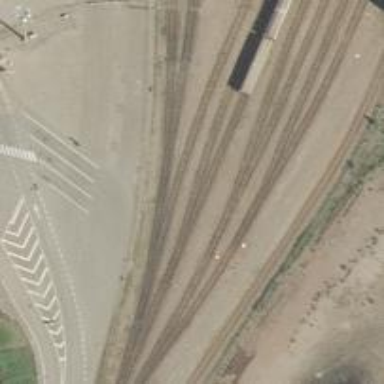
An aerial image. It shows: Rail spur service.